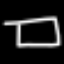
Label: square